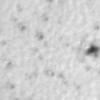
Label: no_change